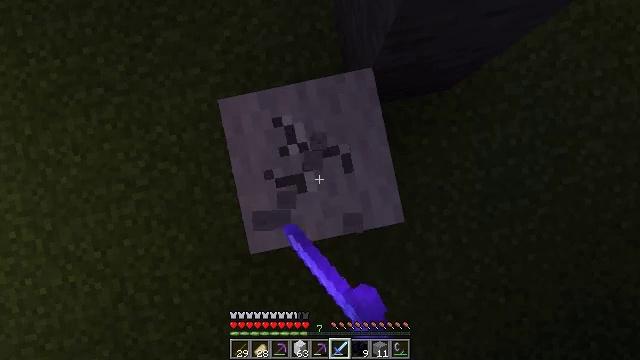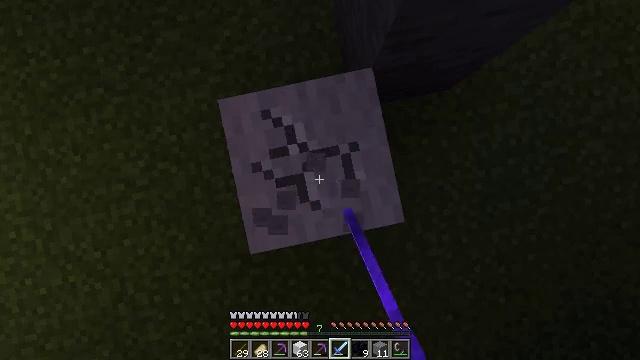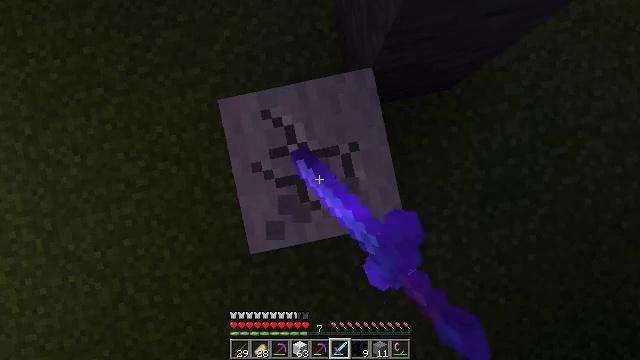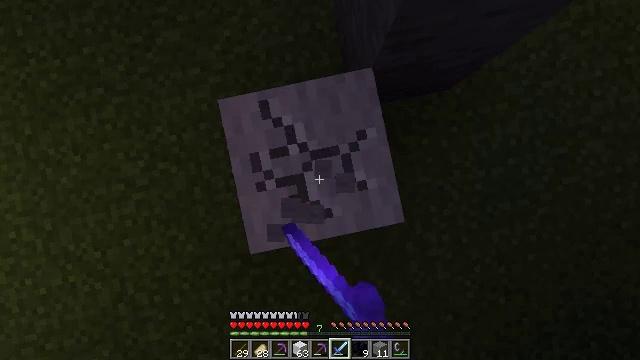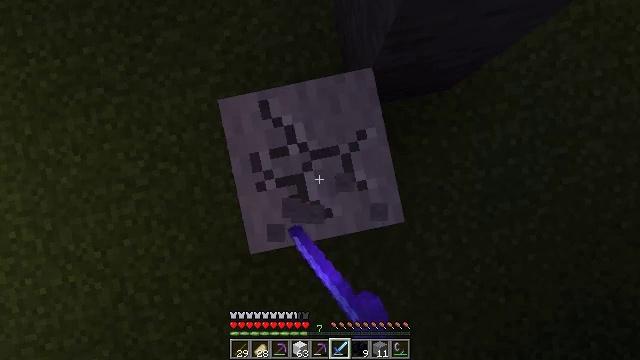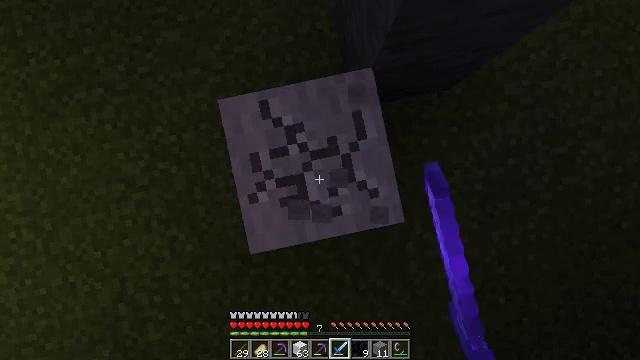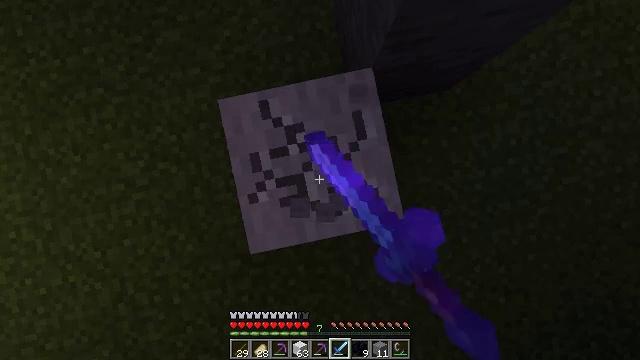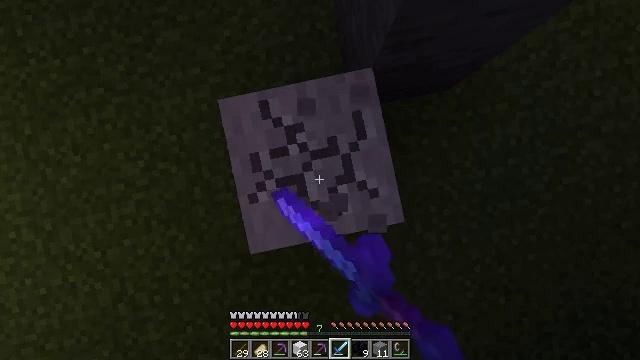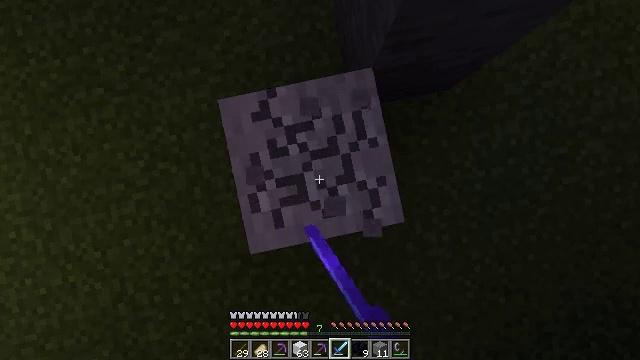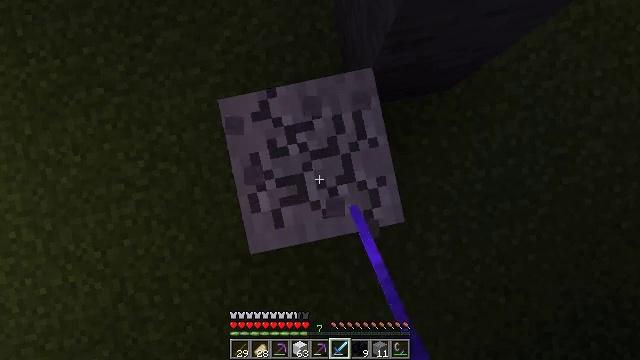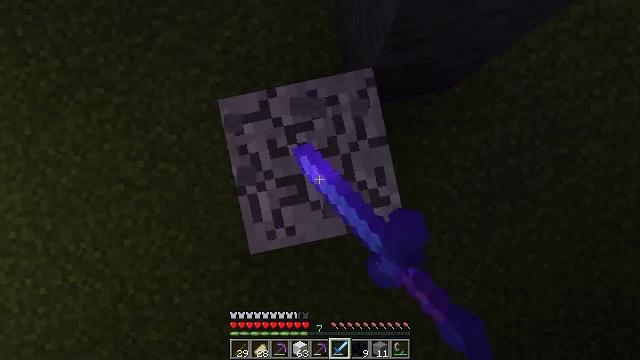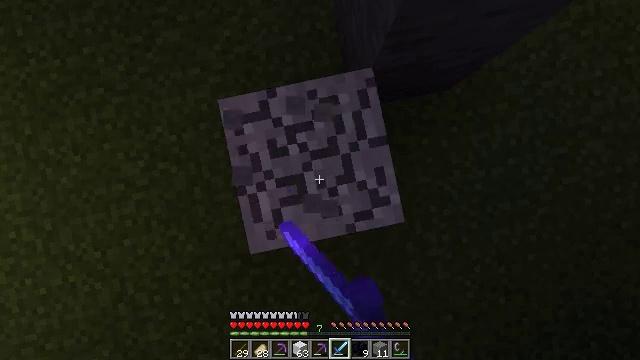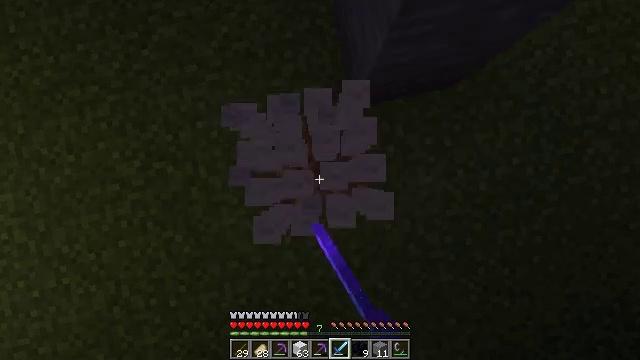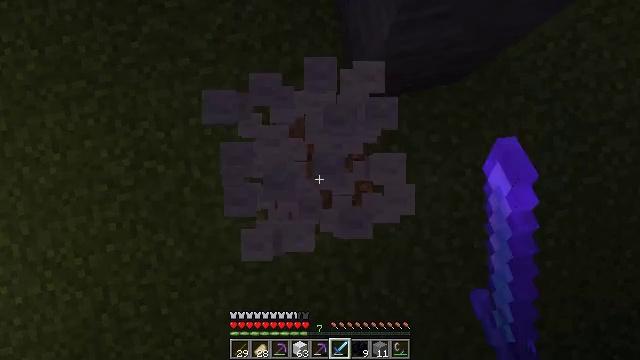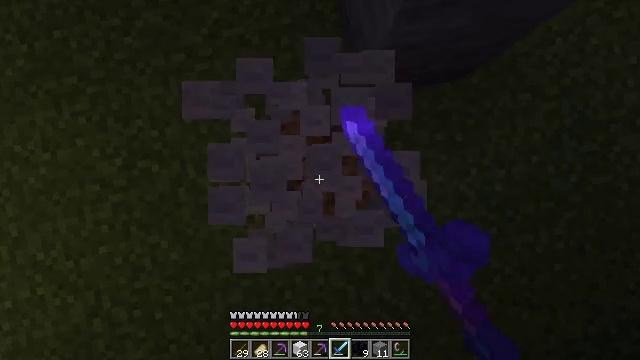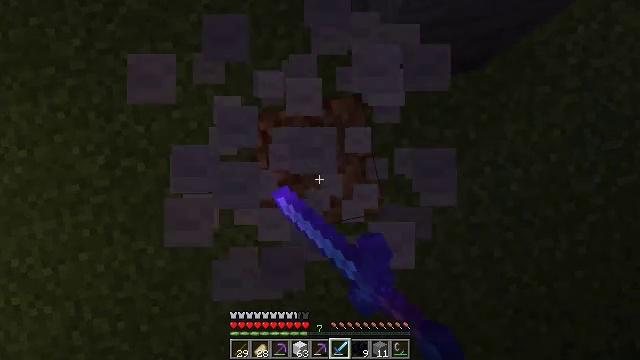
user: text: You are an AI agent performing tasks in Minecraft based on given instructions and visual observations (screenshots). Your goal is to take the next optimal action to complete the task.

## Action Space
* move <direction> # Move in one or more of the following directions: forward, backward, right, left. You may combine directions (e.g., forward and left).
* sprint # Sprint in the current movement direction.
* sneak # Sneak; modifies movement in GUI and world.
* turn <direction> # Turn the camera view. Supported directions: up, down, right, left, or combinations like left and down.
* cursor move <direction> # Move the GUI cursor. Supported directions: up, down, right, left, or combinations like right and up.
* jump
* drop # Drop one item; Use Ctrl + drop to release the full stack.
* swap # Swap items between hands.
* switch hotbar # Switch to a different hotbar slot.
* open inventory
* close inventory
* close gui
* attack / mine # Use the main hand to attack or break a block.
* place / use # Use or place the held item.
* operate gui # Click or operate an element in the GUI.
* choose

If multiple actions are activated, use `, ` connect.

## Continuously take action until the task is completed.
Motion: motion action
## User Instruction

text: Retrieve white wool from a structure.
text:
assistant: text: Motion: attack / mine
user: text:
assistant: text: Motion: attack / mine
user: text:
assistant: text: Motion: attack / mine
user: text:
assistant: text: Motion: attack / mine
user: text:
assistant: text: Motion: attack / mine
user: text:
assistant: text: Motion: attack / mine
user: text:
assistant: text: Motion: attack / mine
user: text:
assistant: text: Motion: attack / mine
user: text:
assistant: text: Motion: attack / mine
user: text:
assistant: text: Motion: attack / mine
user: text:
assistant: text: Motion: attack / mine
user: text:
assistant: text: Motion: attack / mine
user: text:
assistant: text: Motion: attack / mine
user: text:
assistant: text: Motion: attack / mine
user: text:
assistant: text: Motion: attack / mine
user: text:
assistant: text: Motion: attack / mine
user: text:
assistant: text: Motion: attack / mine